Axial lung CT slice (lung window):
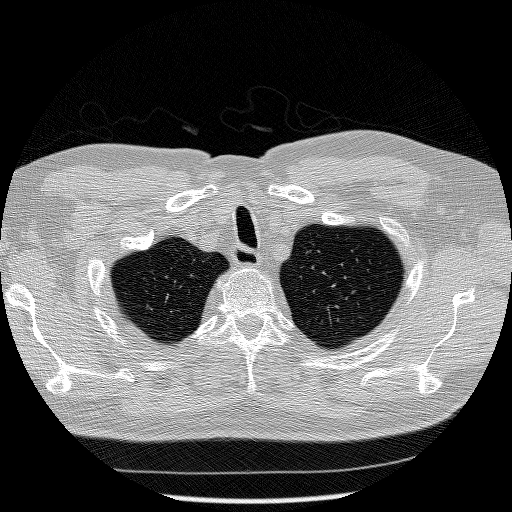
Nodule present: no